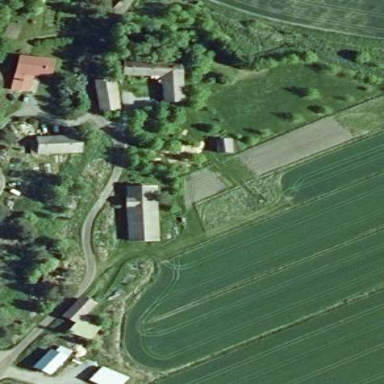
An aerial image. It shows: Farm with farmyard.